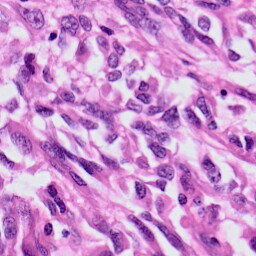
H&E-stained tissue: Skin